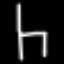
Label: chair